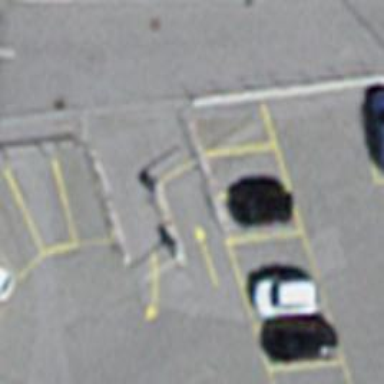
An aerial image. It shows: Lift gate barrier.